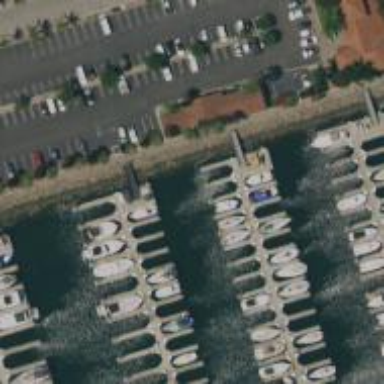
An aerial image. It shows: Dock by the waterway.